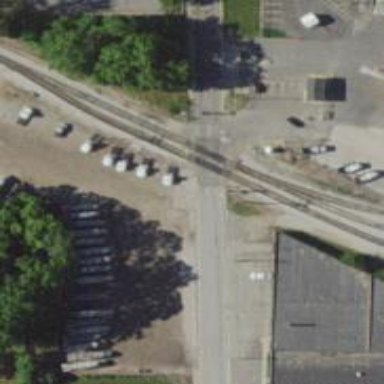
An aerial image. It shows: Level crossing with lights and saltire markings.